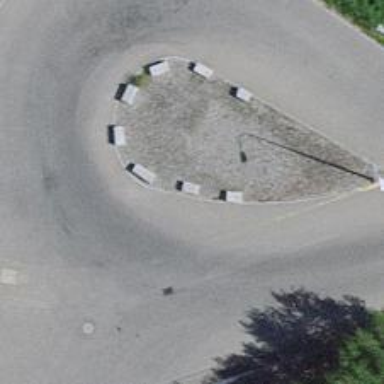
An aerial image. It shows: Block barrier.